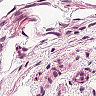
Metastatic tissue present: no